A bearing vibration time series has been folded into this square grayscale image, one row per segment of consecutive samples. Determine the bearing's health state. Answer with exactly one of: normal, inner_race, outer_race, ball.
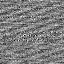
Answer: normal